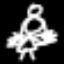
Label: angel